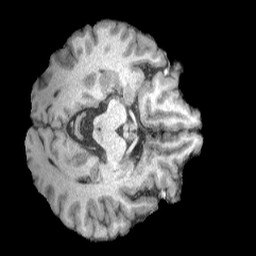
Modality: T1w
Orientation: axial
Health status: healthy